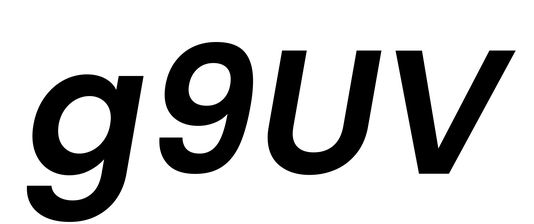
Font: Poppins-SemiBoldItalic